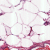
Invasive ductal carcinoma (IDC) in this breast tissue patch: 0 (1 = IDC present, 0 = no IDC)